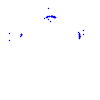
Particle: pion